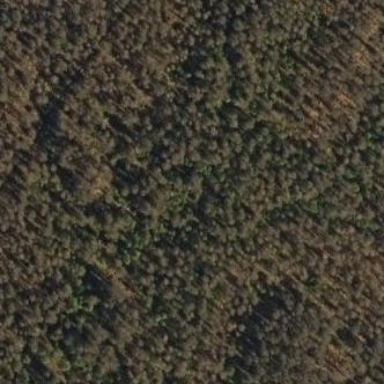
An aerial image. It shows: Needle-leaved woodland.